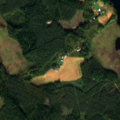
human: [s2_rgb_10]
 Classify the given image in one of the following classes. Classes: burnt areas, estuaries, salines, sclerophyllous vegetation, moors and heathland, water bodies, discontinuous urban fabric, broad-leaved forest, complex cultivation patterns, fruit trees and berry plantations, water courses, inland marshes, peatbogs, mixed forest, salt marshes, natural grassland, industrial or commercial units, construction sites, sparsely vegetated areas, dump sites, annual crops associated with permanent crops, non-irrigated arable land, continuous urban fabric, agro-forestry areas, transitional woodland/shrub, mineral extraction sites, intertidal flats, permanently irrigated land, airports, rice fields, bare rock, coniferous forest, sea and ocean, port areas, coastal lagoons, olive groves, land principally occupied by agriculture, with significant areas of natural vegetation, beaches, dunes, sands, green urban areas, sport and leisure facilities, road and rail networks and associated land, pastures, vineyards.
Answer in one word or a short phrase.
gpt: coniferous forest, transitional woodland/shrub, peatbogs, water bodies